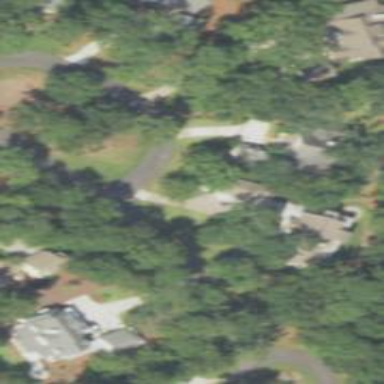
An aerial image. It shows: Residential road.